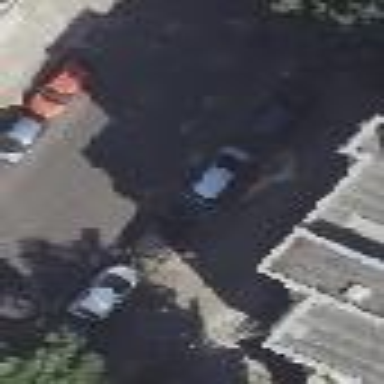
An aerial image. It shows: Street-side parking area with asphalt surface.